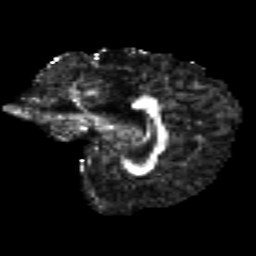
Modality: FA
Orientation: sagittal
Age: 33
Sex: female
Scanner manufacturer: siemens
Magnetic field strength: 3 T
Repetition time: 8.8 s
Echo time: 0.085 s